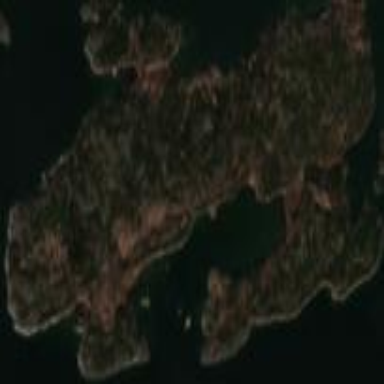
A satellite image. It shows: Island with natural coastline.